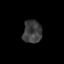
Tissue: prostate
Cell type: T cells
Senescence score: 0.3295
Nuclear area (px): 425
Mean DAPI intensity: 60.4